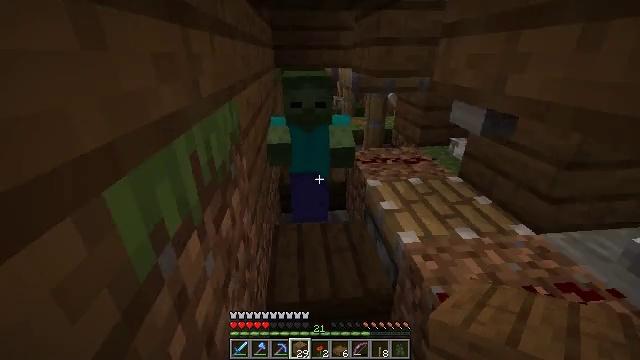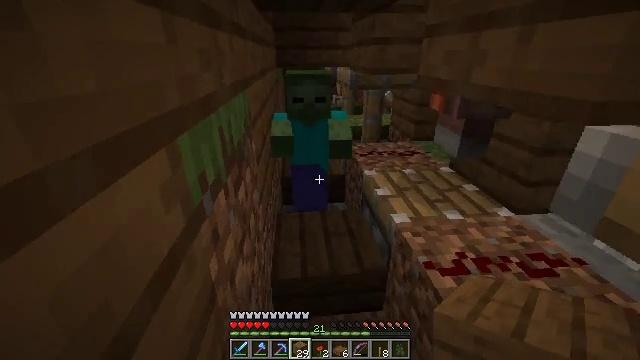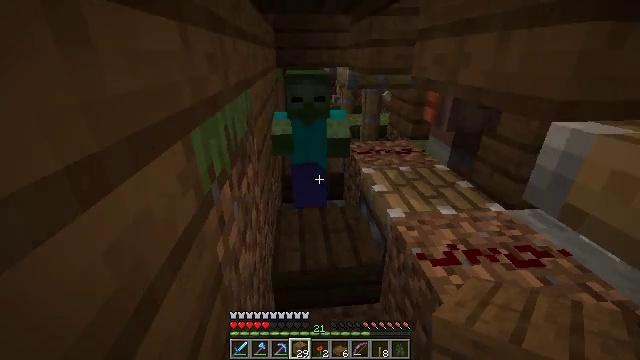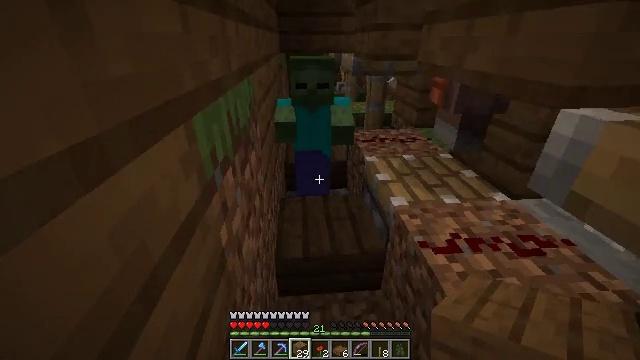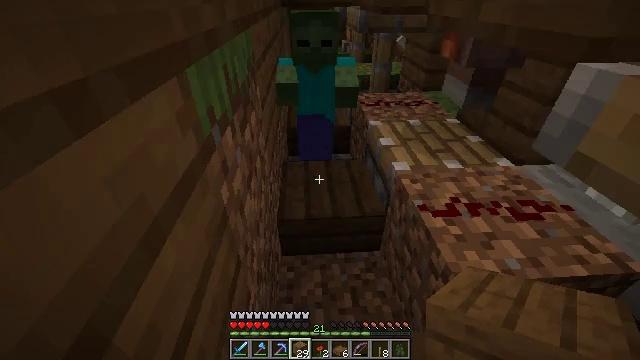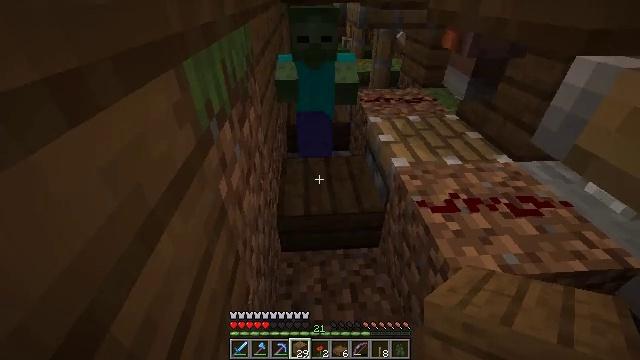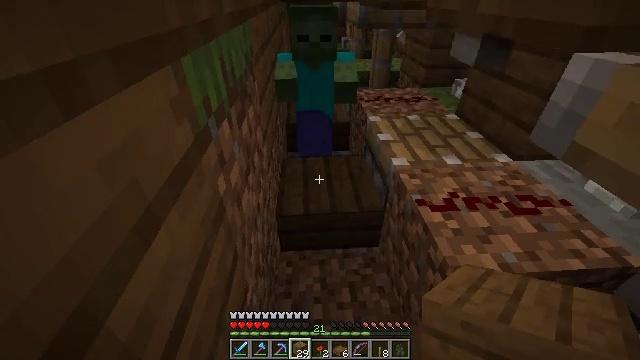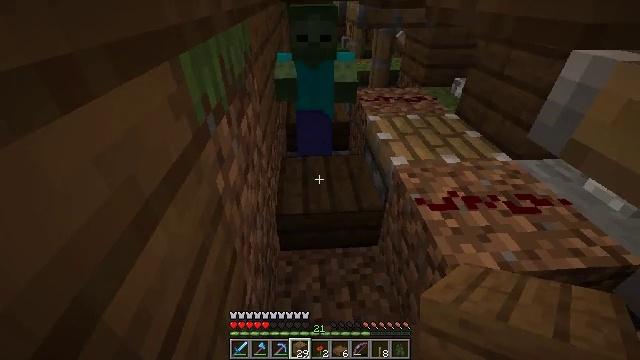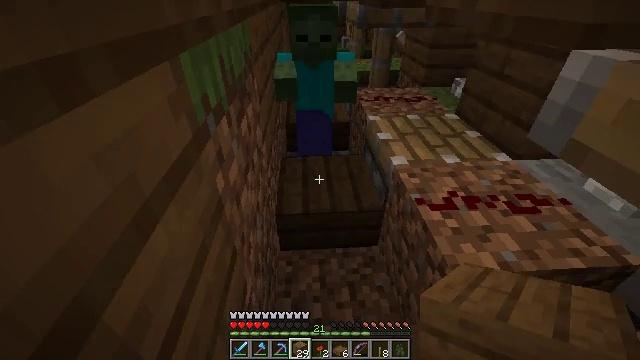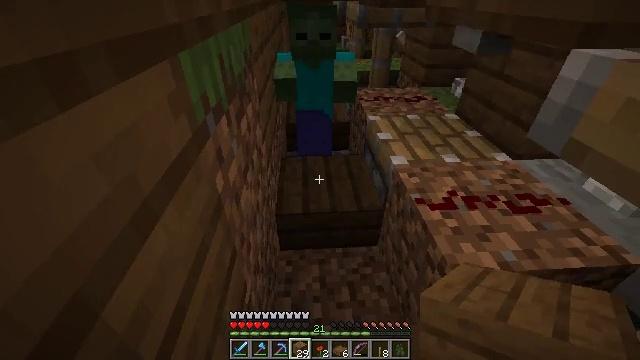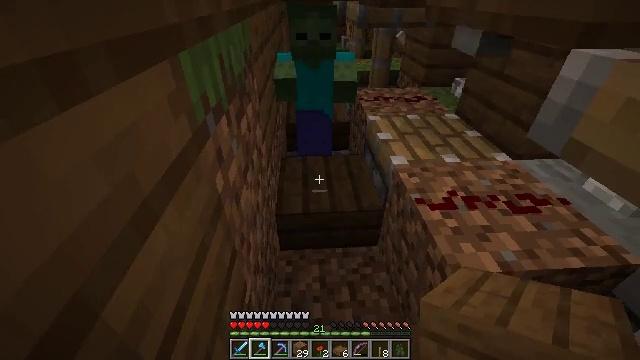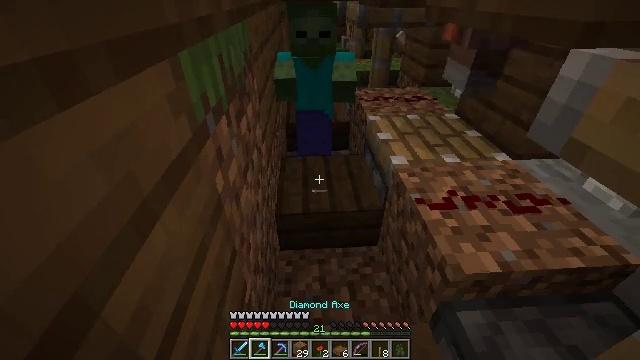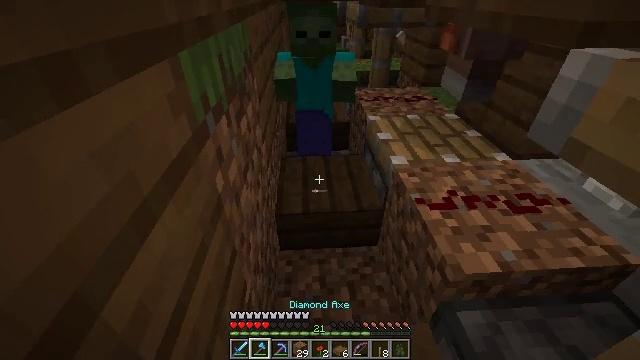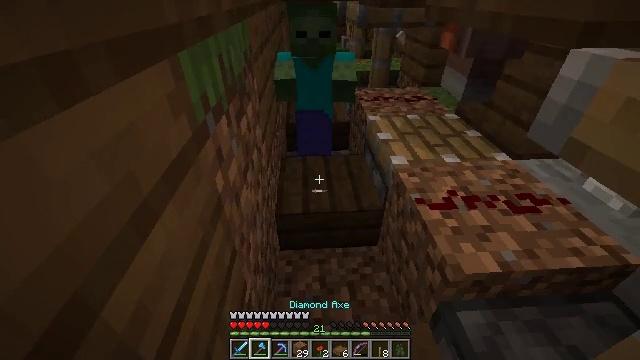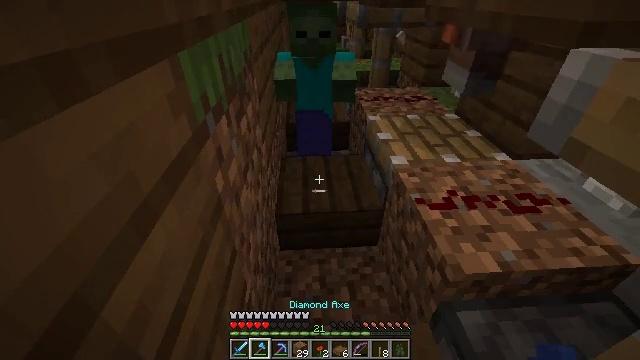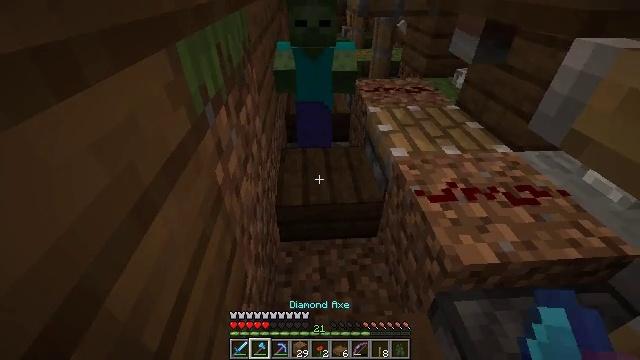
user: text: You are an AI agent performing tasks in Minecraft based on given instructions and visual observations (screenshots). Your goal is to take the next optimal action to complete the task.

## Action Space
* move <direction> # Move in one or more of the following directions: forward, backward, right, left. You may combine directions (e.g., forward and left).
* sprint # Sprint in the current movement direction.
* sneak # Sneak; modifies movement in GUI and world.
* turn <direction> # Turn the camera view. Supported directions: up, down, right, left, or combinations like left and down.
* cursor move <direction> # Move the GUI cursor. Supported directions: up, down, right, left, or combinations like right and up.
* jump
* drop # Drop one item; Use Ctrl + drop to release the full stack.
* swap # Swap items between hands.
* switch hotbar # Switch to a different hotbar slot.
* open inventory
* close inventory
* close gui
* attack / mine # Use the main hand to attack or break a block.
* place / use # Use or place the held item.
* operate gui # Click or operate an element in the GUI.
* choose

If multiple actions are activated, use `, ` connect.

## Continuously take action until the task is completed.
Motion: motion action
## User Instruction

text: Mine the spruce slab.
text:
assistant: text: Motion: move back
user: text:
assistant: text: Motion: move back
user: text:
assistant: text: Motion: turn down
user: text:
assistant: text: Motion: turn down
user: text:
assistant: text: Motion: no_op
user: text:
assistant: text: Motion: no_op
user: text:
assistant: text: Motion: no_op
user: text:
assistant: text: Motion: no_op
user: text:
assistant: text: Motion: no_op
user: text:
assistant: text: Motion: switch to hotbar 2
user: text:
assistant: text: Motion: switch to hotbar 2
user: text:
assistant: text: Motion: switch to hotbar 2
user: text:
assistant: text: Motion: no_op
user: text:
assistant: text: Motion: no_op
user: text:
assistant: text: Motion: turn down
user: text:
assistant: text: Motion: turn down
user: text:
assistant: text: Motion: no_op
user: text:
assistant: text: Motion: no_op
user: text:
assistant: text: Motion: no_op
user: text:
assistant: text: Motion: no_op
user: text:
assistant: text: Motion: turn right and up
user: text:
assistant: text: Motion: turn right and up
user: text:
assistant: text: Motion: turn right and up
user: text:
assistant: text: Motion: turn right and up
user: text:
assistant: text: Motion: turn right and up
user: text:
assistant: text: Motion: turn right
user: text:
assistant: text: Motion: turn right
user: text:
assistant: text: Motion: turn right
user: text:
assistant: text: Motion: no_op
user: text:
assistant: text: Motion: no_op